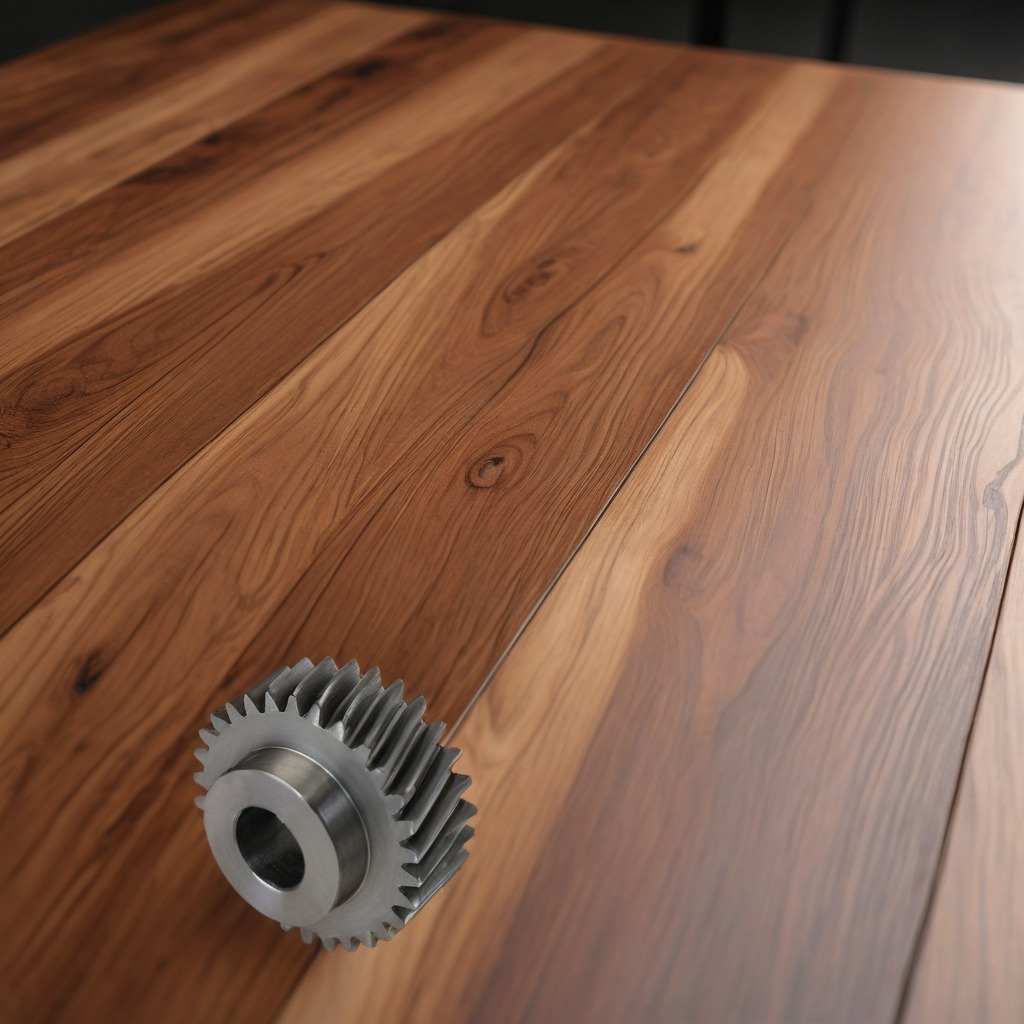
A steel gear with teeth lies on the wooden table in a carpentry studio.